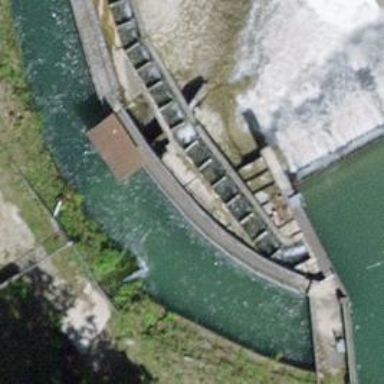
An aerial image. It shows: Weir along the waterway.